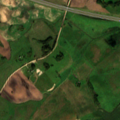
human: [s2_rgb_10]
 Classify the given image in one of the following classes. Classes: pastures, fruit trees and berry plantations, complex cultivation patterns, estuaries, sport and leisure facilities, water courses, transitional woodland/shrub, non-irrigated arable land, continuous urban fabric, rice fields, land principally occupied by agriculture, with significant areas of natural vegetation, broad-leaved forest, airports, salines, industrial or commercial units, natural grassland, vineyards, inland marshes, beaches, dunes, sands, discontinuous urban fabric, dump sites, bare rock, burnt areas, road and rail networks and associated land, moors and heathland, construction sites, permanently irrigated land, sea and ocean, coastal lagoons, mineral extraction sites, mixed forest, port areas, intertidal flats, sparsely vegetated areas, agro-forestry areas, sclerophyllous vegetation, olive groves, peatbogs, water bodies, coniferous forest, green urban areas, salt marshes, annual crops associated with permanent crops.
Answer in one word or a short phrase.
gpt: non-irrigated arable land, pastures, complex cultivation patterns